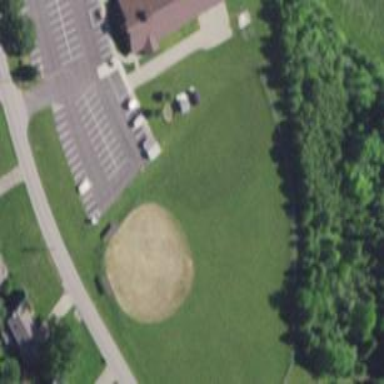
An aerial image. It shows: Baseball pitch for leisure land activities.